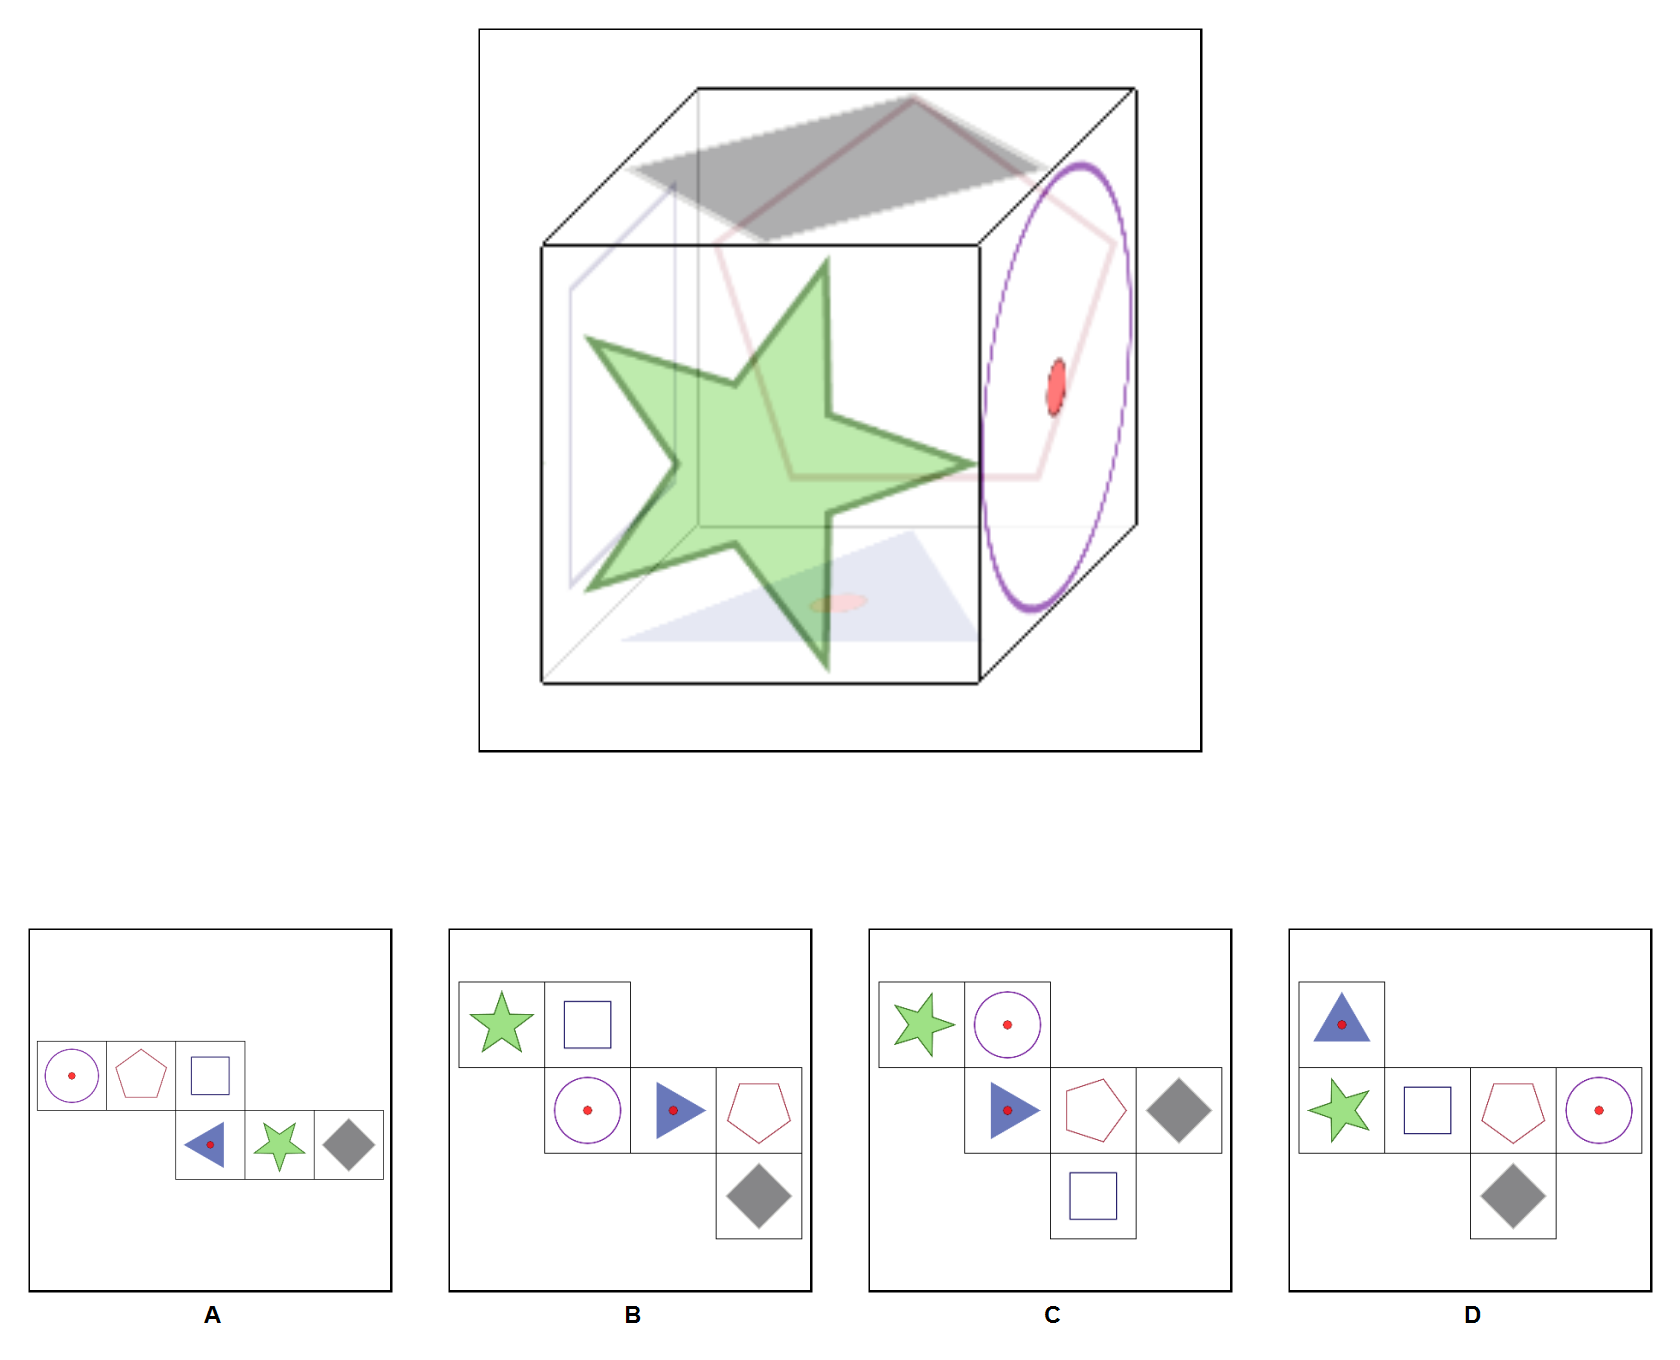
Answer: B